Question: I'm getting the following error when trying to run a solution using Entity Framework 4.0 and am wondering how to change the mapping settings to correct it:
>
To give some background - I originally created the tables shown below with and columns in each of them, but then decided to pull them out into the abstract and then use inheritance instead. Since I changed this it's all gone to pot!
Does anyone have any pointers as to where I'm going wrong? I've been using the design view show below (the GUI) and it feels like I've hit a brick wall.
My db.edmx design view looks like this, and clicking on the error takes me to the Variables table shown below, but the error is repeated for all the other tables that inherit this Id (please ignore all the links to other tables - I didn't want to post the whole big db schematic):

Many thanks.
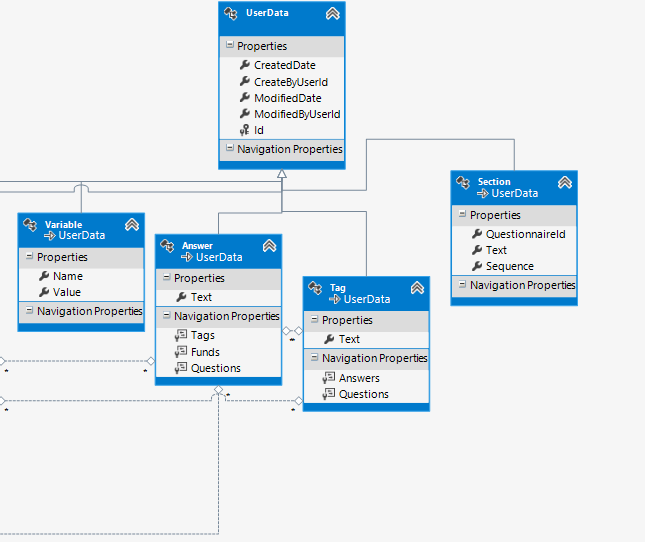
Answer: Sounds like you are mis-using OO inheritance here. Just because objects share items with the same property names doesn't mean that they Inherit from the base. For example, ask yourself in your modle if Tag IS A UserData? I suspect you could phrase this better that Tag HAS A UserData which points to containment rather than inheritance. I would recommend setting up a common IUserData interface where each object implements the interface distinctly. In that case, your mapping then would move the properties for the UserData interface back into the underlying classes (as they were configured originally). While you may be able to get your mapping to work with the inheritance model, your queries will get significantly complex both from a LINQ and TSQL perspective.